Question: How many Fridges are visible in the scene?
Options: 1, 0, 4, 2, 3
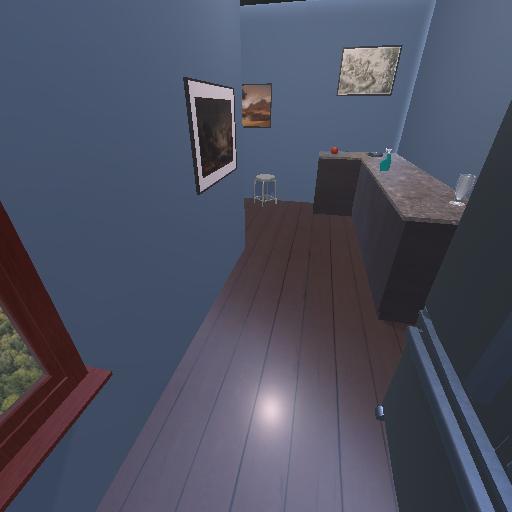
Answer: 1